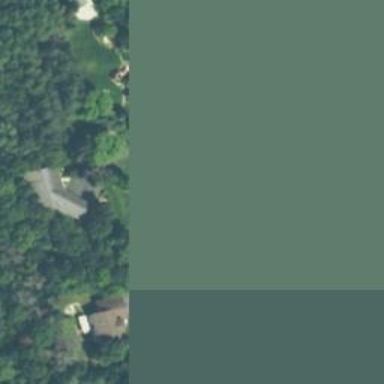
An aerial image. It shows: Driveway.